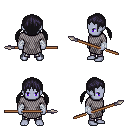
a pixel art fantasy rpg character, male body template, dark elf, purple skin, chain mail, metal pants, raven twin-tailed hairstyle, white cloth bandages, spear, four views (front, back, left, right), 2x2 character sprite sheet, small pixel art, hard edges, no anti-aliasing